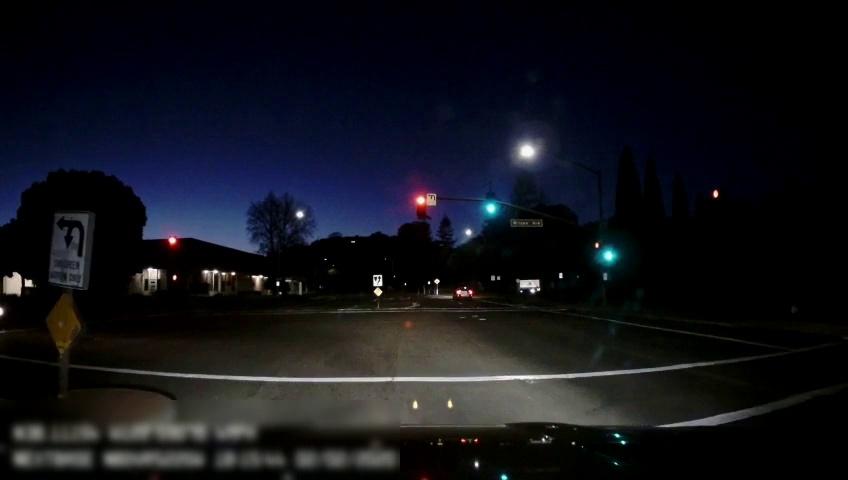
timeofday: Night
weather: Other
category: Drivable Space
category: Vehicles | SUV
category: Lanes | Alternate Lane
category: Traffic | Signs
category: Traffic | Signs
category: Traffic | Lights
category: Traffic | Lights
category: Traffic | Lights
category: Traffic | Lights
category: Traffic | Signs
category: Traffic | Signs